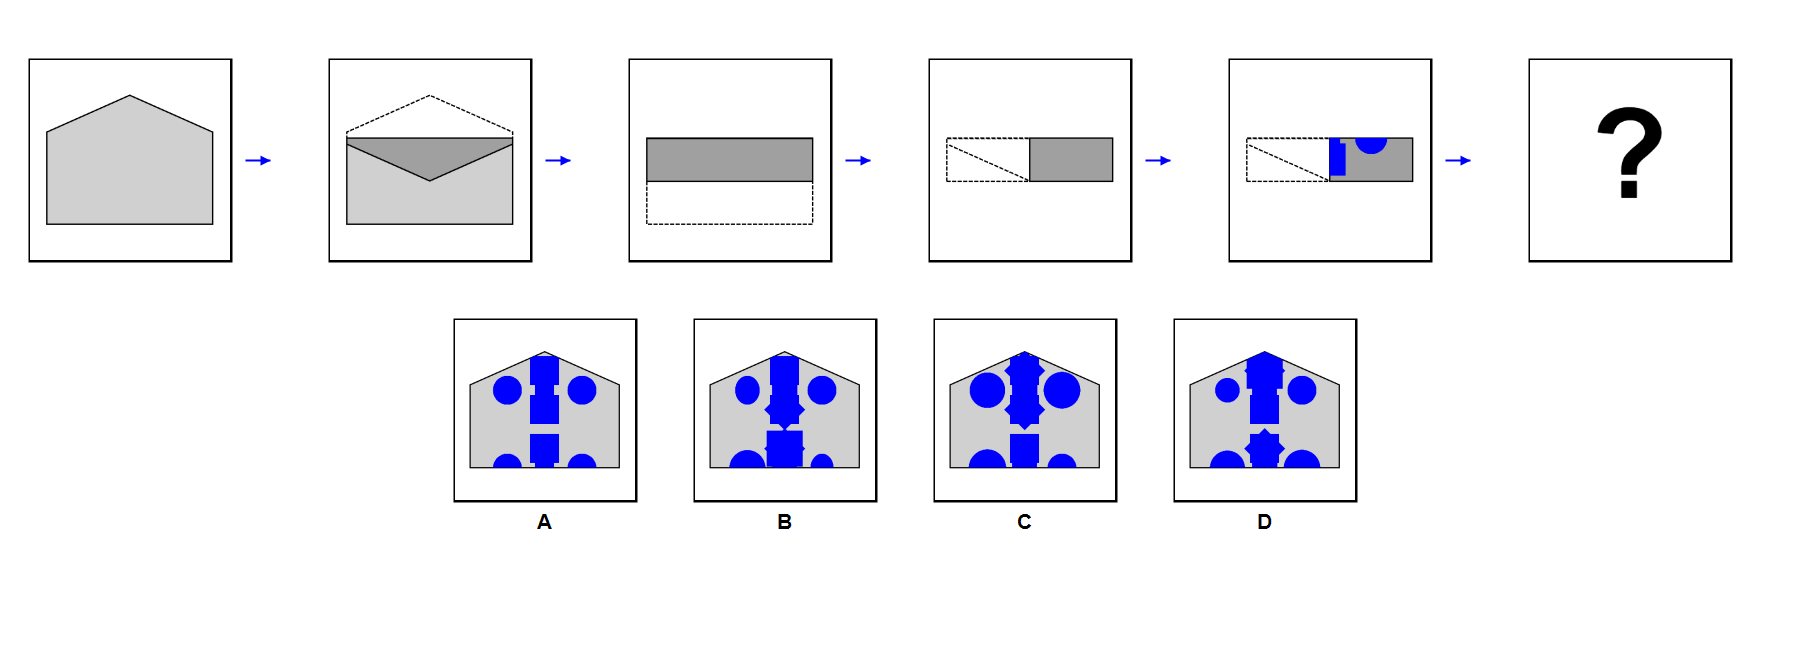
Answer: A